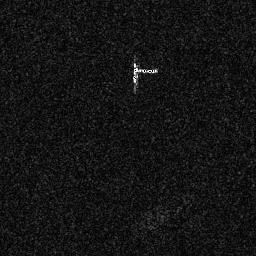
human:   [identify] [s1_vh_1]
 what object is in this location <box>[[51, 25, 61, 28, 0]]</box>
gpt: <ref>1 small ship at the top</ref>